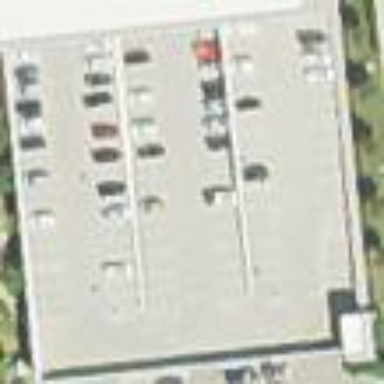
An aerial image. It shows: Multi-storey parking building.